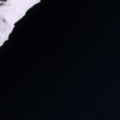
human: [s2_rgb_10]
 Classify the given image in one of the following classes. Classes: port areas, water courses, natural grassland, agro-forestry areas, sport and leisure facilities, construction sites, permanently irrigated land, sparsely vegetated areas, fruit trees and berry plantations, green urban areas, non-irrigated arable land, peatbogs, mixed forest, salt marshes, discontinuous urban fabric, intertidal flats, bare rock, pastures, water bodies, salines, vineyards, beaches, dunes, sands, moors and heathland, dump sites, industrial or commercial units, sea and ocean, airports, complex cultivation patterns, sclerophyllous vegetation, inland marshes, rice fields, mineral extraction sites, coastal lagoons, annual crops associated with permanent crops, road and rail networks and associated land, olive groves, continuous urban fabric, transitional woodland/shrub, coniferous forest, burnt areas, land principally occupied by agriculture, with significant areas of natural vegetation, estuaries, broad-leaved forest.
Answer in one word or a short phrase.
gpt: sea and ocean